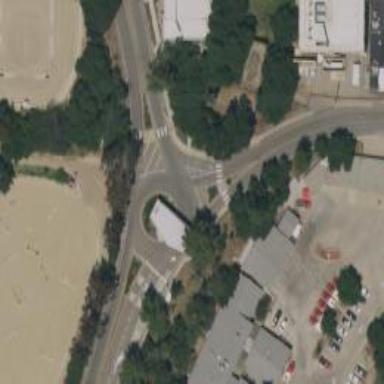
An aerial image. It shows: Tertiary road leading to roundabout.